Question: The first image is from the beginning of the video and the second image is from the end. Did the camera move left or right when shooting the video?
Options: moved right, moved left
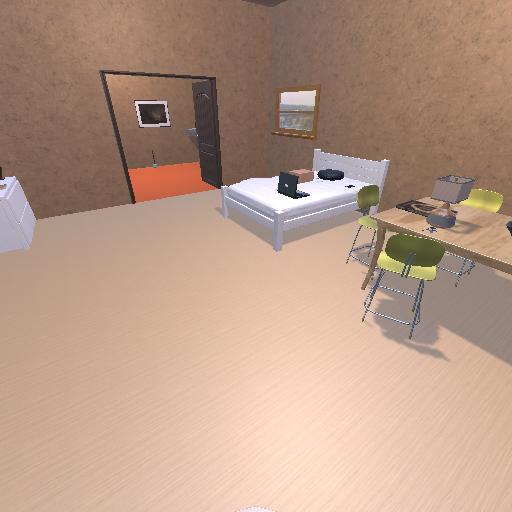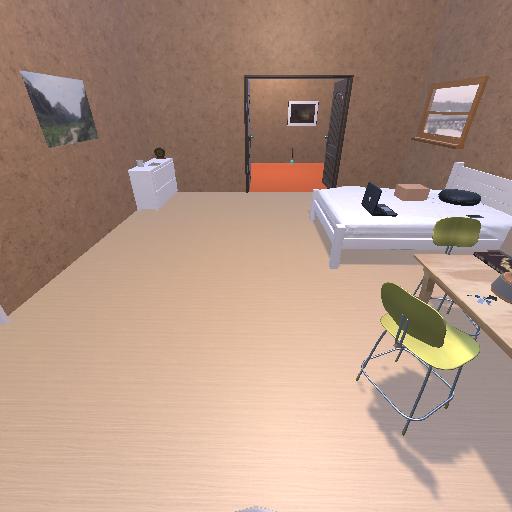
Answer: moved right